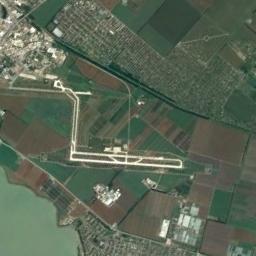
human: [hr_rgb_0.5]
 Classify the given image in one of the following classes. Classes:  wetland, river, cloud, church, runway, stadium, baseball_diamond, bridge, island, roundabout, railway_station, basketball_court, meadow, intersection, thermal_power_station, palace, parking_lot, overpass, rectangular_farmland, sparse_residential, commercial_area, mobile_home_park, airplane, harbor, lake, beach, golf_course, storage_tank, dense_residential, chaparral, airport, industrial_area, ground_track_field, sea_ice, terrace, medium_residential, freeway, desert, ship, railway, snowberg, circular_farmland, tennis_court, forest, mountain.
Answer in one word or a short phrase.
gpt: airport